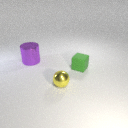
small yellow metal sphere to the left of small green rubber cube